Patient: sex M, age 68
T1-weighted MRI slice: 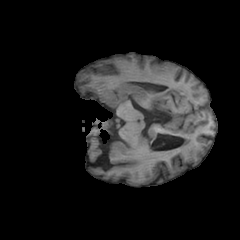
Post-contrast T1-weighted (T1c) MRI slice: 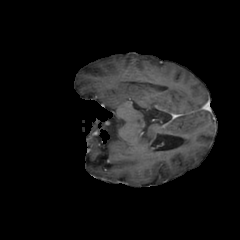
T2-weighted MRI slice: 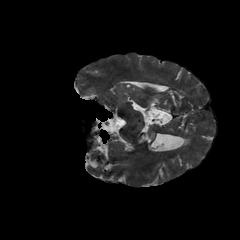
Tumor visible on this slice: no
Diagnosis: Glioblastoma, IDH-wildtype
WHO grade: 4